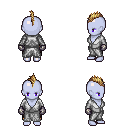
a pixel art fantasy rpg character, female body template, dark elf, purple skin, white robe, gold greaves, blonde mohawk hairstyle, metal gloves, four views (front, back, left, right), 2x2 character sprite sheet, small pixel art, hard edges, no anti-aliasing